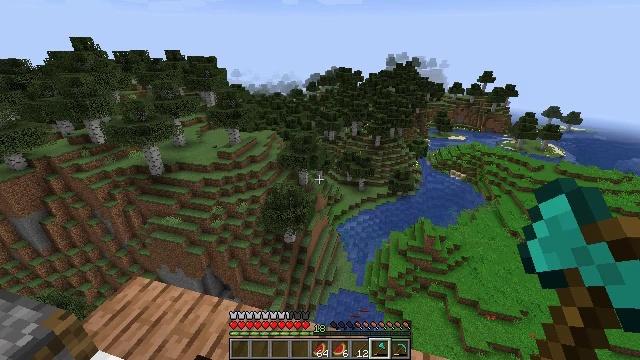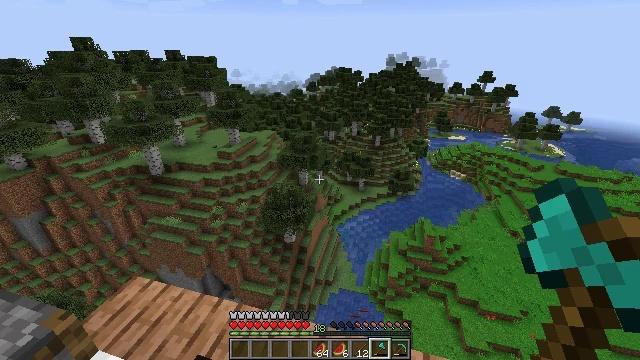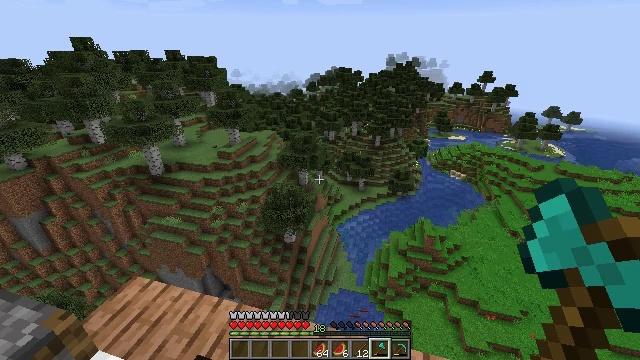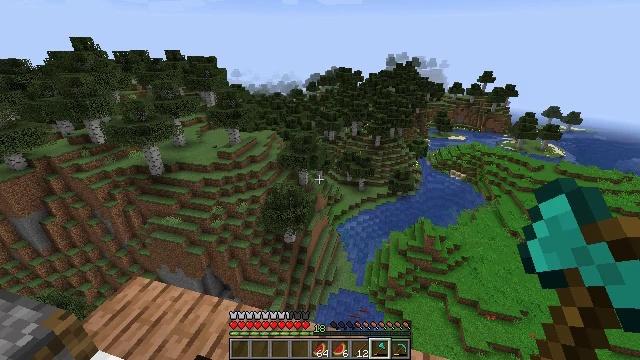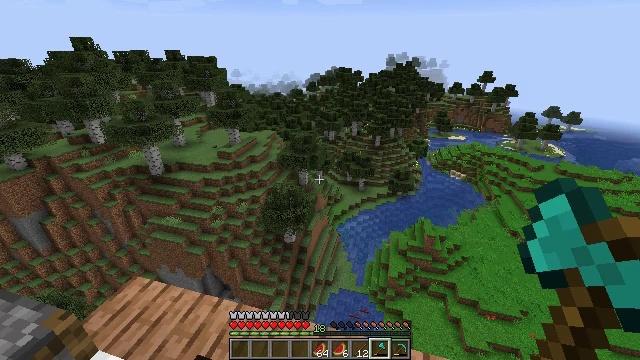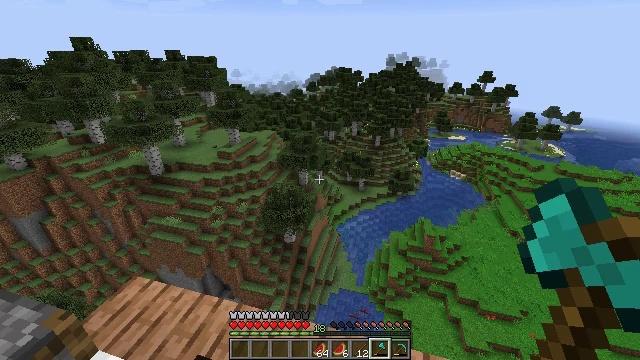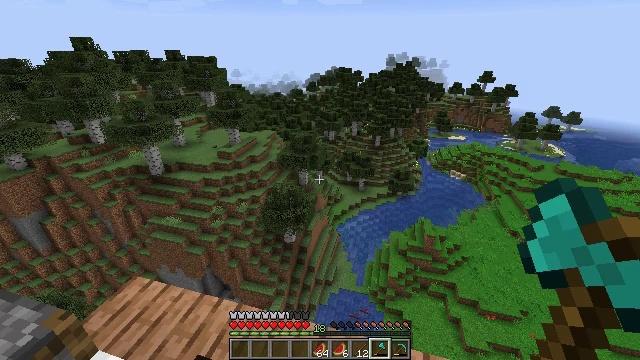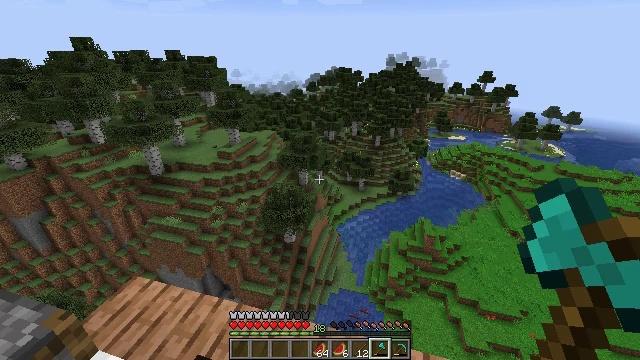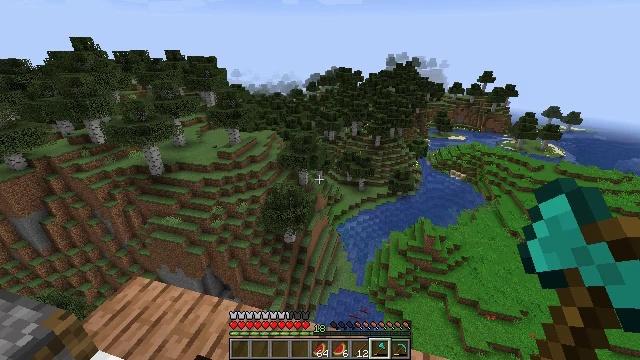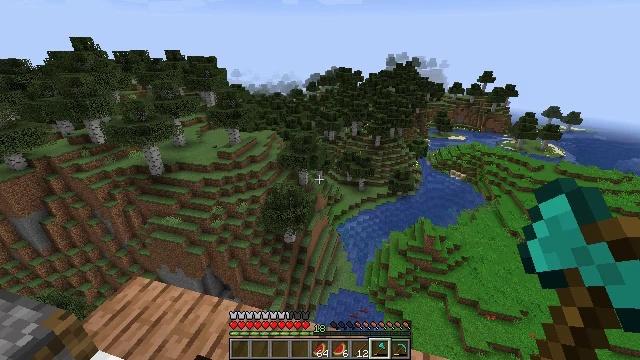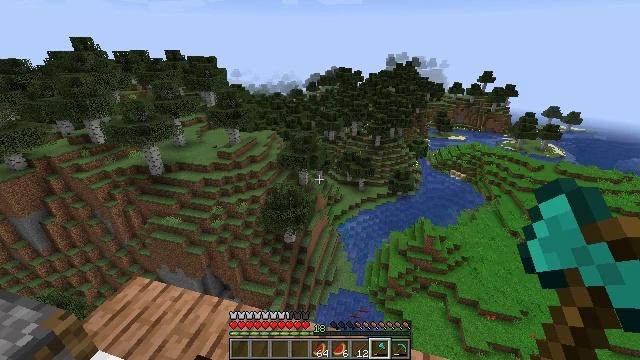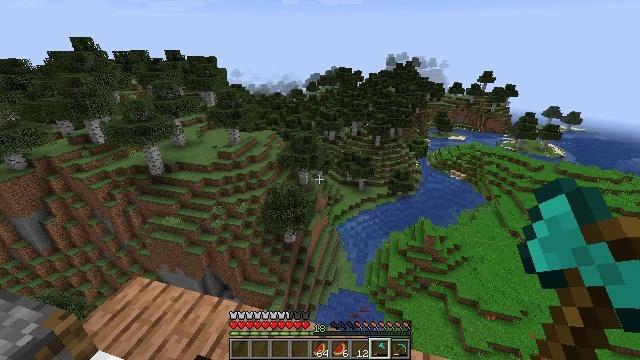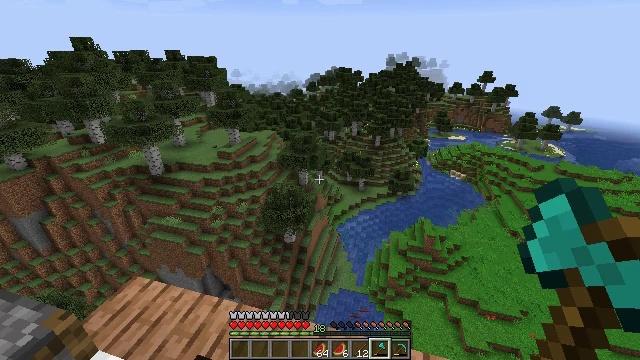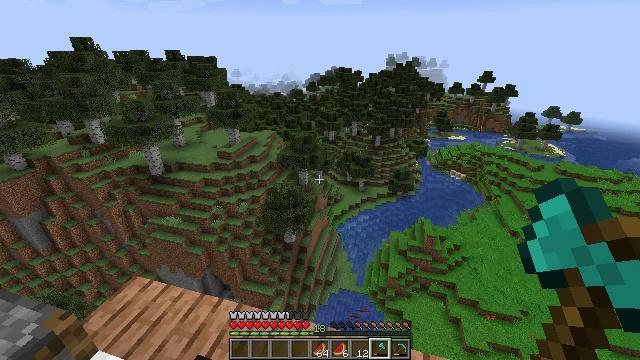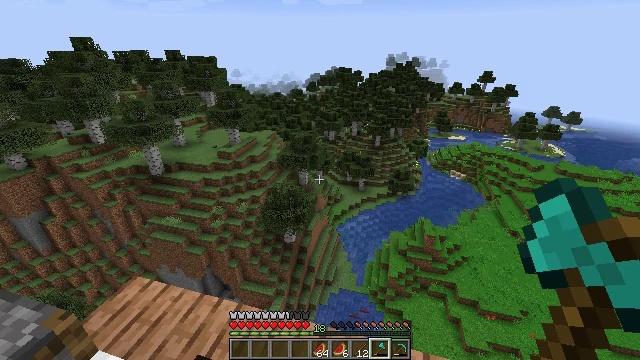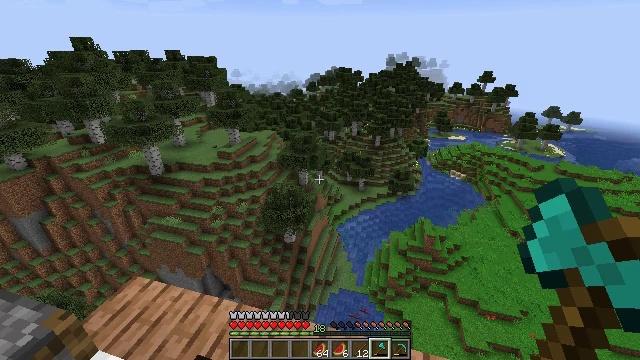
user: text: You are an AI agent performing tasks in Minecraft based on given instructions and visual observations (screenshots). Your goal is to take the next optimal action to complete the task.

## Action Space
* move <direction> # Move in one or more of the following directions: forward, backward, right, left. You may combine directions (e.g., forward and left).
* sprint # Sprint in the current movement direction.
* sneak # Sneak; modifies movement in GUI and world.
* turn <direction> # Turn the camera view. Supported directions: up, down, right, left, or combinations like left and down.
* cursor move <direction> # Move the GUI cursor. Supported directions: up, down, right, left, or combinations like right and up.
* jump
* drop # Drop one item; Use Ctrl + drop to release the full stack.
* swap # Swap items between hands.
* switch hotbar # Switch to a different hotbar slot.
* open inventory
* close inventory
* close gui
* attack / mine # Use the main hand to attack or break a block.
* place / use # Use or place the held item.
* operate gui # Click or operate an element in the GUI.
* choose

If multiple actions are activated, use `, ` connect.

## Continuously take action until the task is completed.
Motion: motion action
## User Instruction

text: Interact with the furnace to cook salmon.
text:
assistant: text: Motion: no_op
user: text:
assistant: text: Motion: no_op
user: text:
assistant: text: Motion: no_op
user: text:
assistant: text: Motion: no_op
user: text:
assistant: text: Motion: no_op
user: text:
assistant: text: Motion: no_op
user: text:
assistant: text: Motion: no_op
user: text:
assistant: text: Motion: no_op
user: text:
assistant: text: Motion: no_op
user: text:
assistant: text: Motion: no_op
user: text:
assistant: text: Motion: no_op
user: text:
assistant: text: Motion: no_op
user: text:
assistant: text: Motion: no_op
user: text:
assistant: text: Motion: no_op
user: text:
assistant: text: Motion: no_op
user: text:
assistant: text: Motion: no_op
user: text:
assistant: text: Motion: no_op
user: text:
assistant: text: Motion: no_op
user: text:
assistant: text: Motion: no_op
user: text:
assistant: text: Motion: no_op
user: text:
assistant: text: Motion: no_op
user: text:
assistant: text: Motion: no_op
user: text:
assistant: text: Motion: no_op
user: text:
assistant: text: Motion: no_op
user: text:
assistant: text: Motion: no_op
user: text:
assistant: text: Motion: no_op
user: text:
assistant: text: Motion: no_op
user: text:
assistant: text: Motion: no_op
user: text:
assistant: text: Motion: no_op
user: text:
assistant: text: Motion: no_op